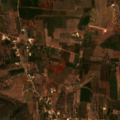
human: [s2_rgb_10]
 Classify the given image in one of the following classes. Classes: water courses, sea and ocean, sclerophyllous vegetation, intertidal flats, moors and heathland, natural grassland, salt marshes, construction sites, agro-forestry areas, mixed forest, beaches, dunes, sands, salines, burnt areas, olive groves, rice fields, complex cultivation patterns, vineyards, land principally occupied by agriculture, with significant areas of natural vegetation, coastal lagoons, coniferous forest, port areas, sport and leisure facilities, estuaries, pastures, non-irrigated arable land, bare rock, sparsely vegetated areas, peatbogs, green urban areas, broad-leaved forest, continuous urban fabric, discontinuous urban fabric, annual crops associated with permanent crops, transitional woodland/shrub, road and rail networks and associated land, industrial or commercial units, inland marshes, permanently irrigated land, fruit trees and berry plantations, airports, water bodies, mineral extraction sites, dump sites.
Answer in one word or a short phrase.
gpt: fruit trees and berry plantations, land principally occupied by agriculture, with significant areas of natural vegetation, sclerophyllous vegetation